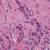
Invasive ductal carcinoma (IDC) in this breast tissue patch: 1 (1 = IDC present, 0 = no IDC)